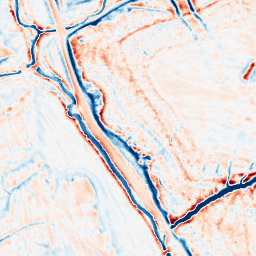
Category: edge_preserving
Decomposition family: bilateral
Decomposition parameters: d: 15
sigma_color: 75
sigma_space: 75
Upsampling method: bicubic
Upsampling parameters: scale: 2
Upsampling scale: 2